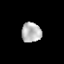
Tissue: lung
Cell type: Epithelial cells
Senescence score: 0.2422
Nuclear area (px): 382
Mean DAPI intensity: 185.521